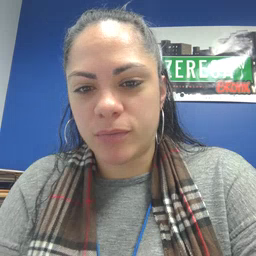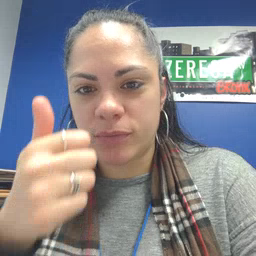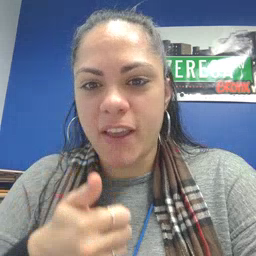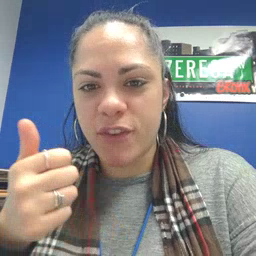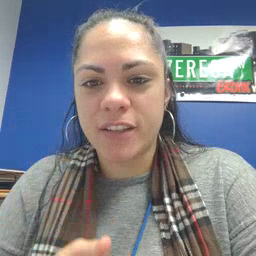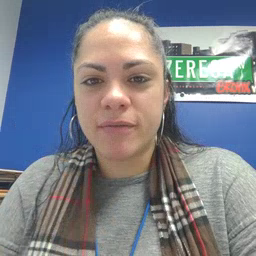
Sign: every